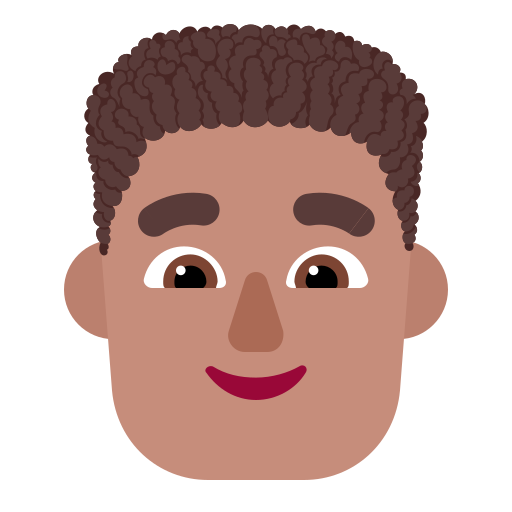
man curly hair flat